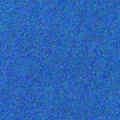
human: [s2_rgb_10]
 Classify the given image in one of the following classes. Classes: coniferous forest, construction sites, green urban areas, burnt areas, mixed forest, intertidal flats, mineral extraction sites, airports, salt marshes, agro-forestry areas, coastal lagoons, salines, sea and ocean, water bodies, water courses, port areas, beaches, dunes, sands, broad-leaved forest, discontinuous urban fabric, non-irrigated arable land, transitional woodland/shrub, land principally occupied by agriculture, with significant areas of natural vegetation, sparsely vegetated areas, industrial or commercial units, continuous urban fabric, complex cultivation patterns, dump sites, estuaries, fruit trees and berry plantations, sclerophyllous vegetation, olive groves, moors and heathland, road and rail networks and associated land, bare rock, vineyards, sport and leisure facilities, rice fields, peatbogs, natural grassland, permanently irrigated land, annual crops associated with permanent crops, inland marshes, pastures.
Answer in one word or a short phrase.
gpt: sea and ocean